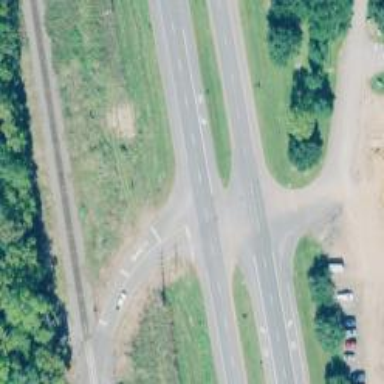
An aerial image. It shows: Primary highway that functions as expressway.